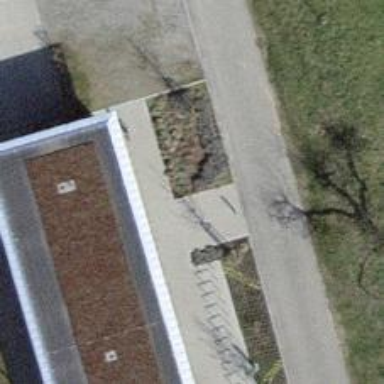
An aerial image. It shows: Bicycle repair station.